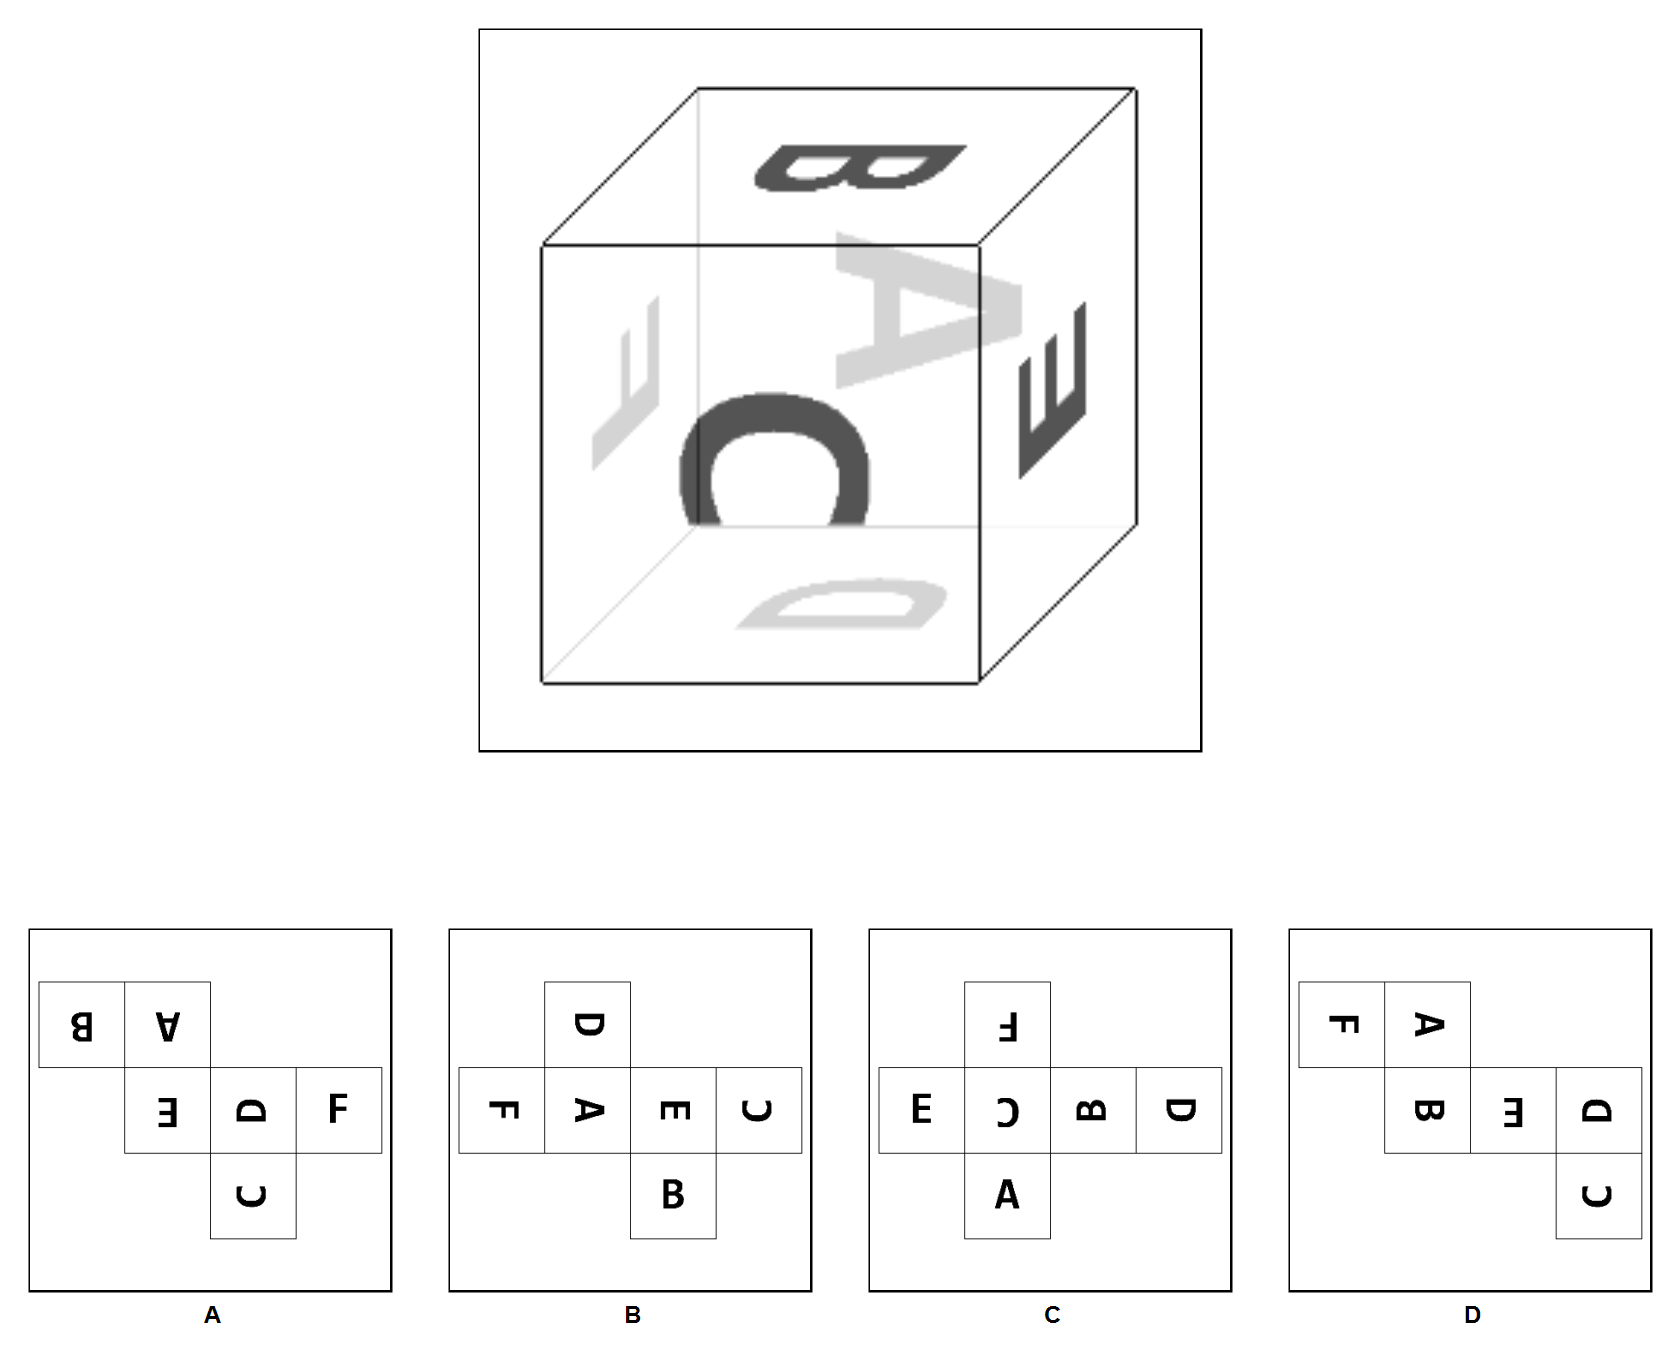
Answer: C